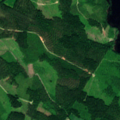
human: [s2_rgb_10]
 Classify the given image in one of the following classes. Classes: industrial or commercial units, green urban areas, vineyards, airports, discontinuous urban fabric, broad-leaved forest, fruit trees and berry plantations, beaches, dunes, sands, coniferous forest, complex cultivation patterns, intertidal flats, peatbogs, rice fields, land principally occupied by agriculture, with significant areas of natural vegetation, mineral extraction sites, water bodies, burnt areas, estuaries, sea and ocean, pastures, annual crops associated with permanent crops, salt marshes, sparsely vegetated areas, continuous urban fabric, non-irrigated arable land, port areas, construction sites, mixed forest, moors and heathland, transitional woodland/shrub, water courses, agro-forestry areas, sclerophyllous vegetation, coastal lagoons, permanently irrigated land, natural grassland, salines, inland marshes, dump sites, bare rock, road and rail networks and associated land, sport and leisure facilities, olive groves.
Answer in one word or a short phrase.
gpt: non-irrigated arable land, coniferous forest, mixed forest, transitional woodland/shrub, water bodies